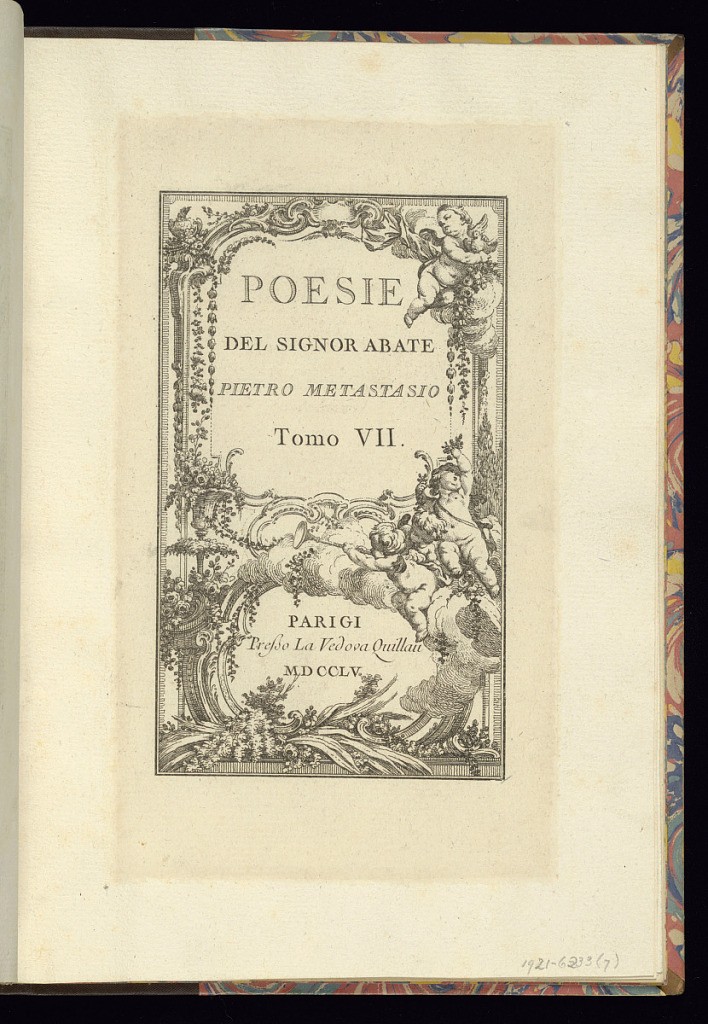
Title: Title Page
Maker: Pietro Metastasio, Italian, 1698 – 1782
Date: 1755
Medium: Etching on laid paper
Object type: Print
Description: Title page for the seventh of ten volumes of poetry by Metastasio. The title, address and date are lettered within an ornamental border, featuring c-scrolls, shell, acanthus leaf, and palm leaf ornament, fleurons, garlands of flowers, clouds cartouches, and four winged putti.